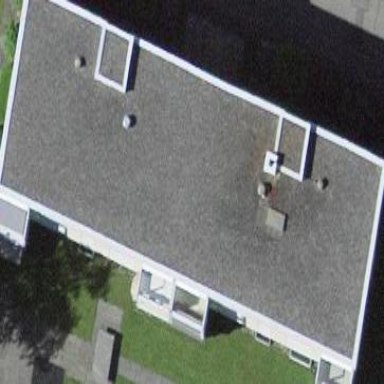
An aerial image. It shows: Flat-roofed apartment building.